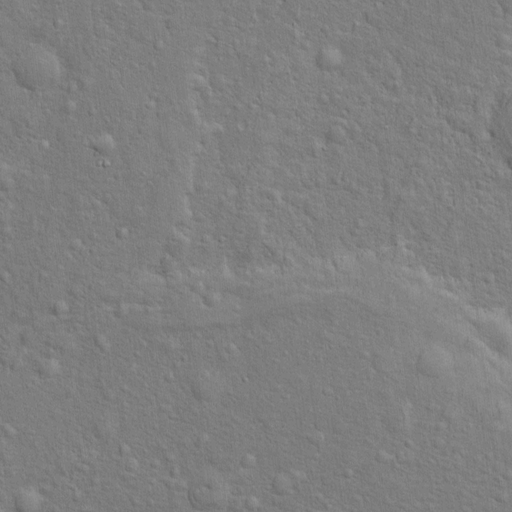
Classes present: Background